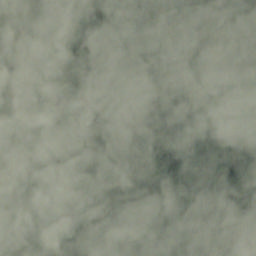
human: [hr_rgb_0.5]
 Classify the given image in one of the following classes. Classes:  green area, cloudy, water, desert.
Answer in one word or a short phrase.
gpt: cloudy